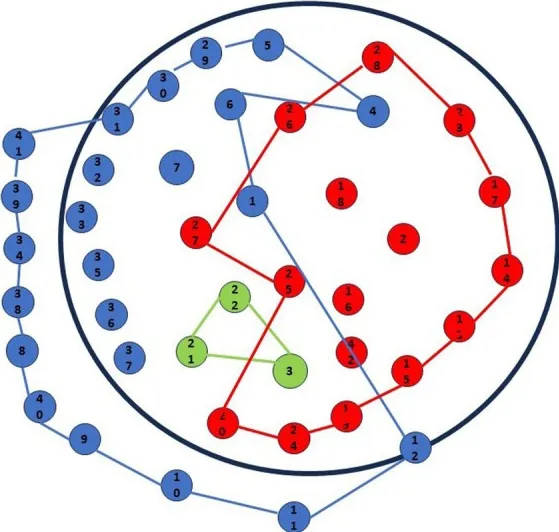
Graphic-symbolic drawing made by the family: individual and family shapes.
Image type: chart (chart)